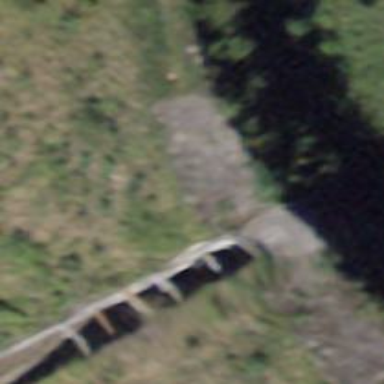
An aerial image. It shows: Retaining wall.